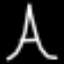
Label: The Eiffel Tower